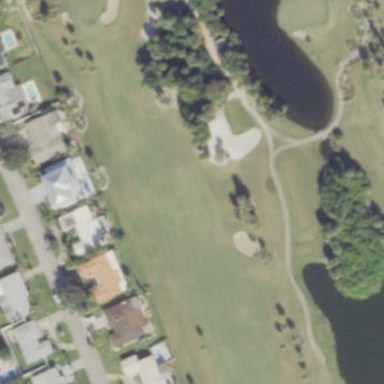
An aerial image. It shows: Grassy area designated as golf fairway.